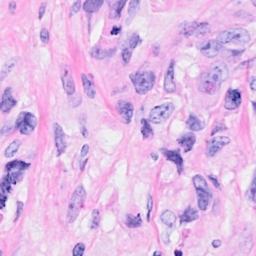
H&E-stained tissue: Breast